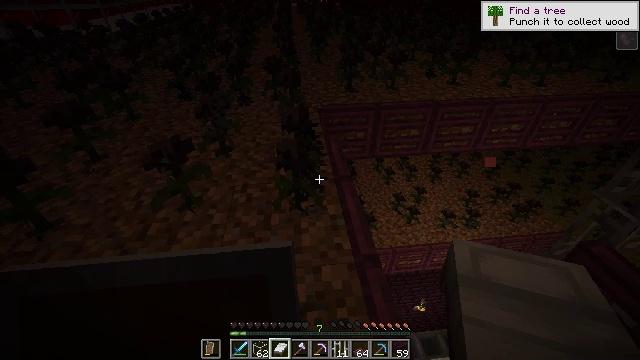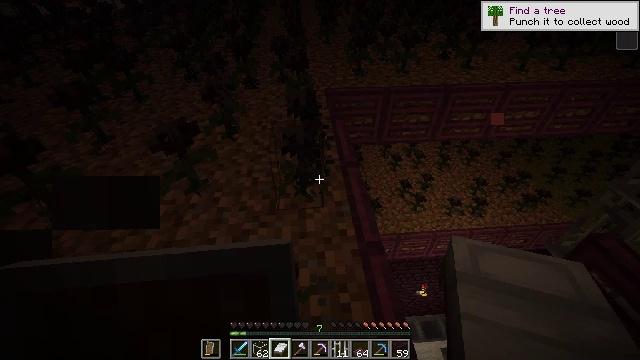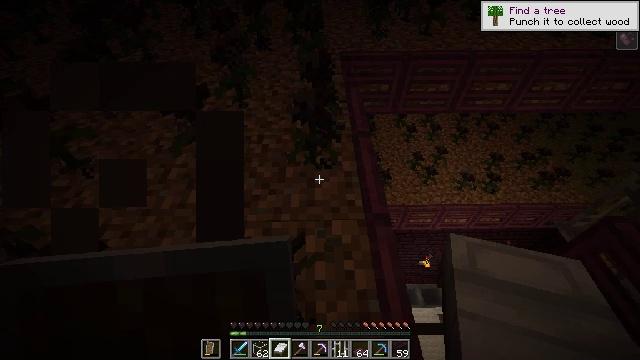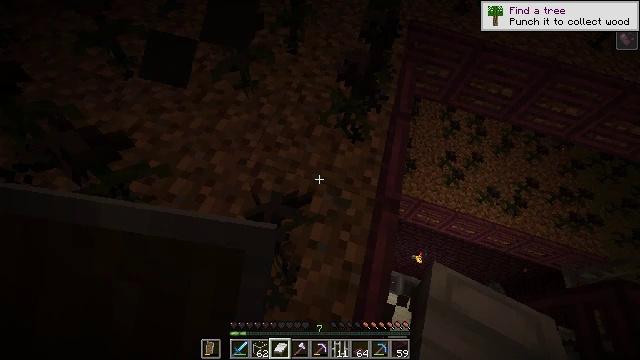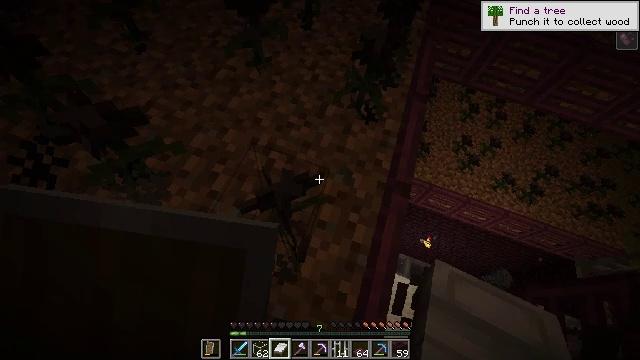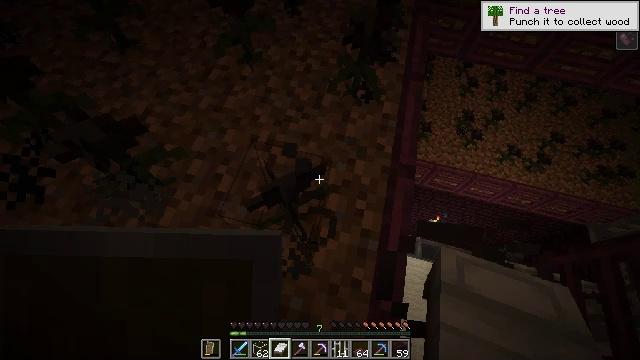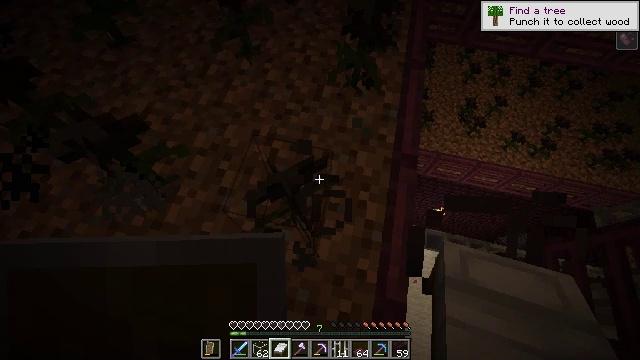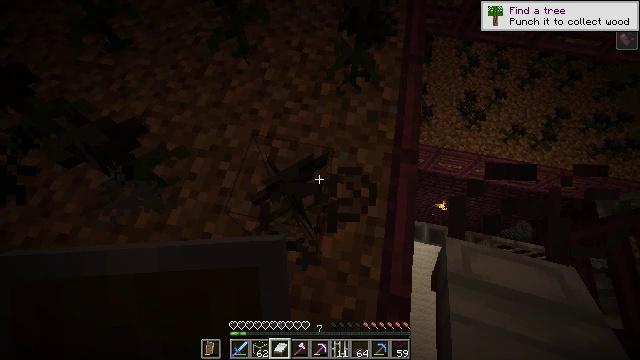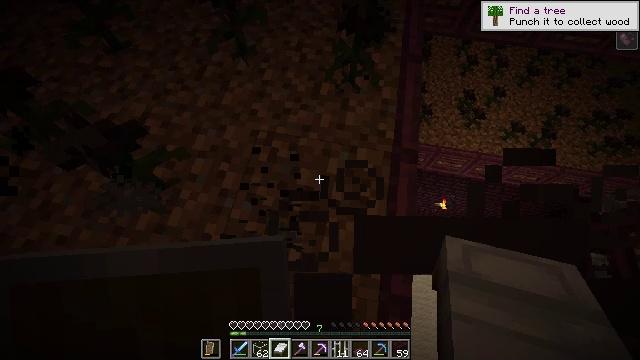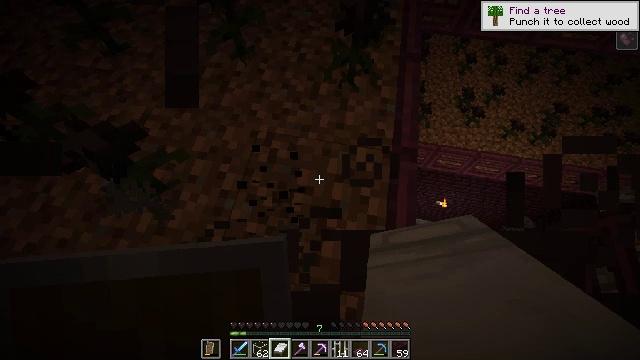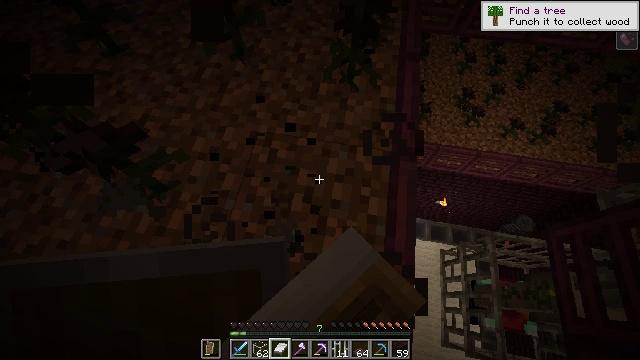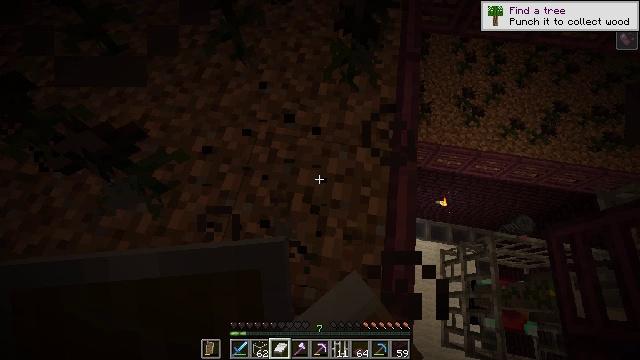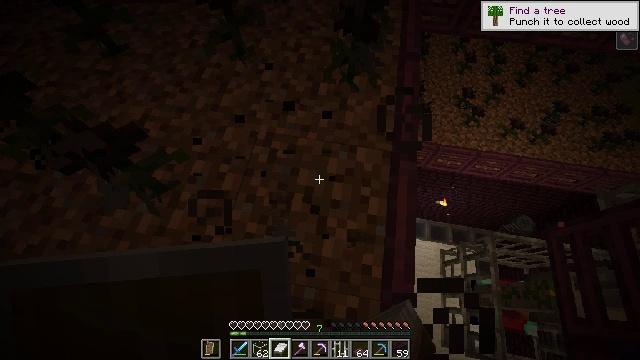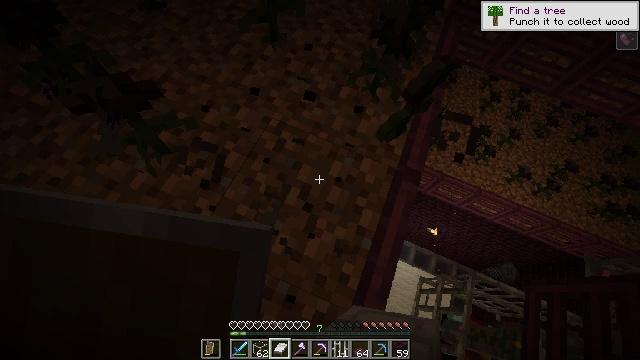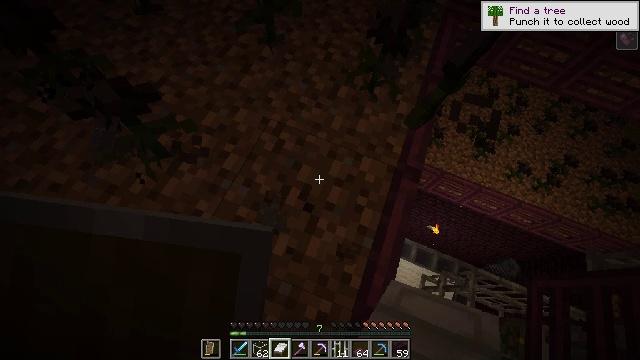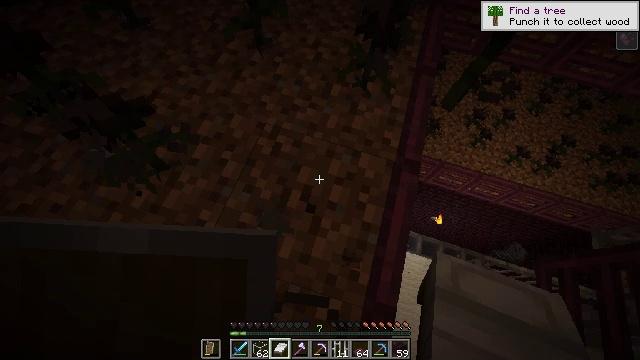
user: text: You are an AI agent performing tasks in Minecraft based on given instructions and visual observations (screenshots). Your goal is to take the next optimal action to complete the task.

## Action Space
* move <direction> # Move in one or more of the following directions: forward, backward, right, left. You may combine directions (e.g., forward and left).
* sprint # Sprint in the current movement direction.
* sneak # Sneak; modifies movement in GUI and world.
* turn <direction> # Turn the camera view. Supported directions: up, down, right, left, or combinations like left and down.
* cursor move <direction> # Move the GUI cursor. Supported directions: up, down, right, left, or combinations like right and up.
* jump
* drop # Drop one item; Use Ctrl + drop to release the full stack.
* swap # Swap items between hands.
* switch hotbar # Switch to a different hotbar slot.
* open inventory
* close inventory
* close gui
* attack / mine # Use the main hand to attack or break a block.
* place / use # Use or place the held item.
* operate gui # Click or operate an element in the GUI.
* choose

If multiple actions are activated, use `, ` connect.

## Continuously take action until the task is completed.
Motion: motion action
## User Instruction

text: Mine the wither rose for crafting.
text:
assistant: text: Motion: turn left and down
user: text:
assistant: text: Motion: turn left and down
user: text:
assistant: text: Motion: turn left and down
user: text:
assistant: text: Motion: turn left and down
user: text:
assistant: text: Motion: turn left and down
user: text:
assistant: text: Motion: turn left and down
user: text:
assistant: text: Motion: no_op
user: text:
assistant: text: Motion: attack / mine
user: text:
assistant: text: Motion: attack / mine
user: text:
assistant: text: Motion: attack / mine
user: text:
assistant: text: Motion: no_op
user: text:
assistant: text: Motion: no_op
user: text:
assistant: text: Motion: no_op
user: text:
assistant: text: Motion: no_op
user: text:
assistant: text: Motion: no_op
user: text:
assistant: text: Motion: turn up
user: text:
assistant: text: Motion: turn right and up
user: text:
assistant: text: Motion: turn right and up
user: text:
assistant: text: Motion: turn right and up
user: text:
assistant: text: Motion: turn right and up
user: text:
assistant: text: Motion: turn right and up
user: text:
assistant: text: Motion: turn right and up
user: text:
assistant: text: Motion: turn up
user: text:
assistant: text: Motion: turn left and up
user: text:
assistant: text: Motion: turn up
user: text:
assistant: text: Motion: turn up
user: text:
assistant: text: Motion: no_op
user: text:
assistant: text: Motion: no_op
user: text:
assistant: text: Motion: no_op
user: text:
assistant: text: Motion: move forward, attack / mine